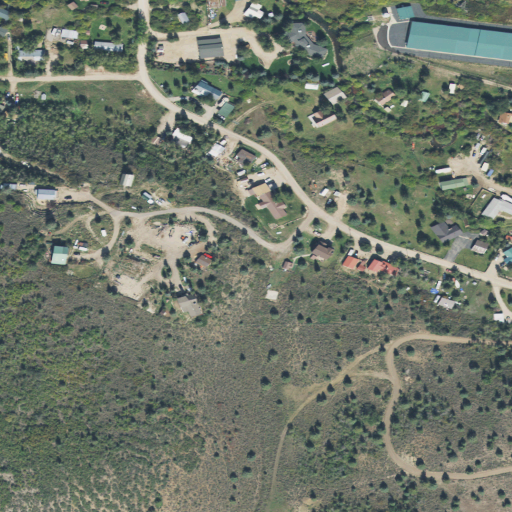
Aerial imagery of valley in Utah named Moon Canyon containing open development, deciduous forest, shrub, pasture, low intensity development, evergreen forest, woody wetlands, and medium intensity development